Question: Now I am making a Electronic album on iPad and I want to show the photos like this:

I have no idea where I can find this kind of control . Does any one know it or some places that I can find it? Really thanks!
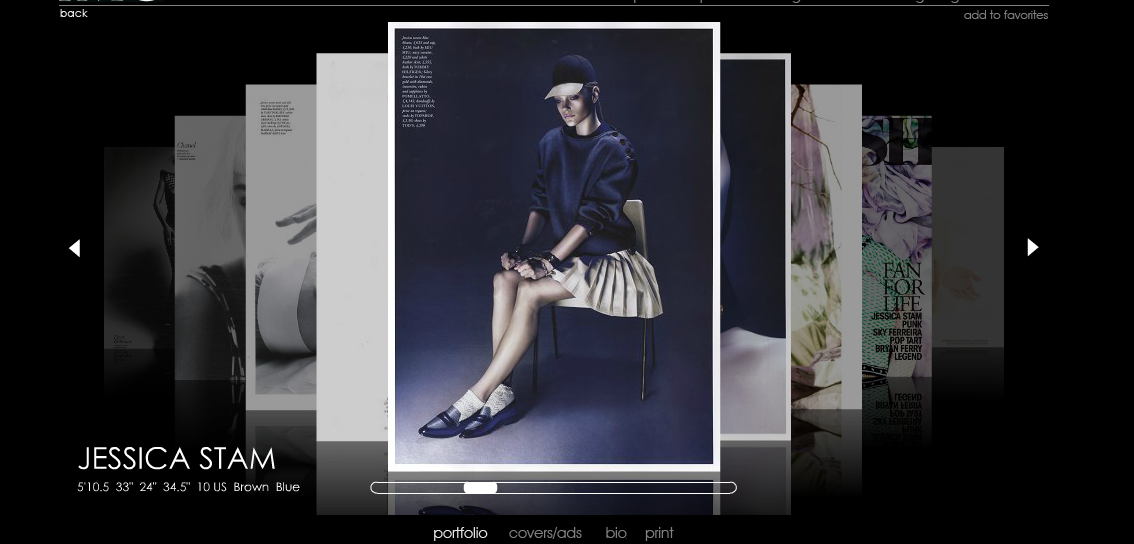
Answer: We use <URL>. I've posted a link to the author's github repository, since you seem to be having a problem going in via Cocoa Controls.